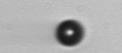
Label: bead